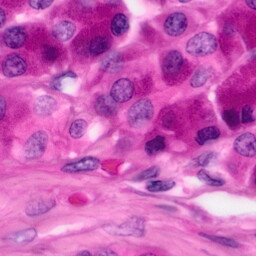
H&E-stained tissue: Pancreatic